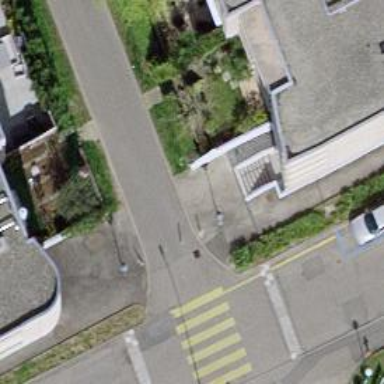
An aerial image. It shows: Bollard.